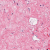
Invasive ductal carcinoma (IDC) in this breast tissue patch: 0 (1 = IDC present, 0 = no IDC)